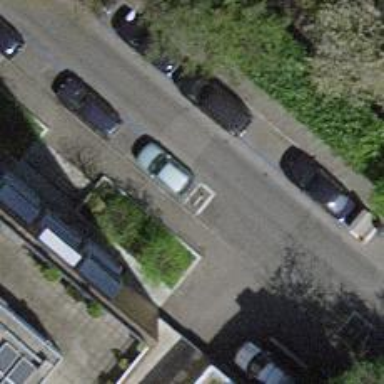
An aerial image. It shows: Bicycle parking area equipped with loops for securing bicycles.